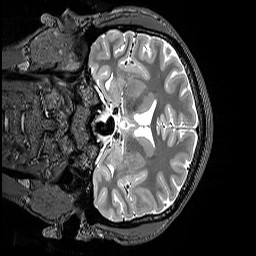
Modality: T2w
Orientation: coronal
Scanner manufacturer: siemens
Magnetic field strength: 3 T
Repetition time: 3.2 s
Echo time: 0.565 s